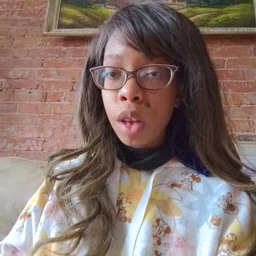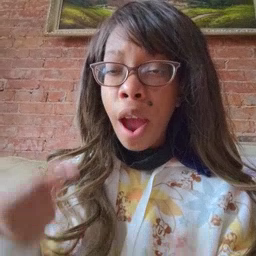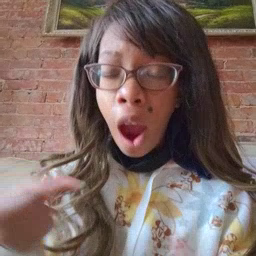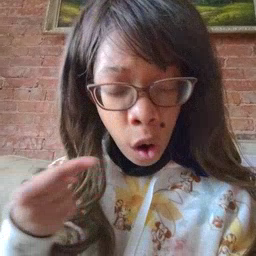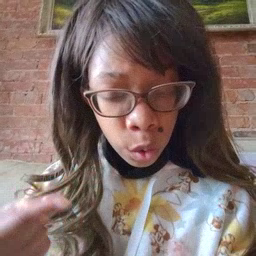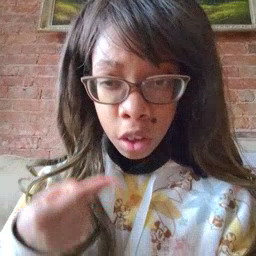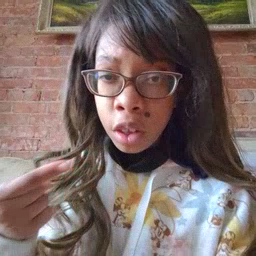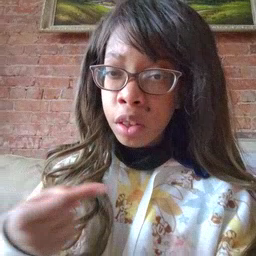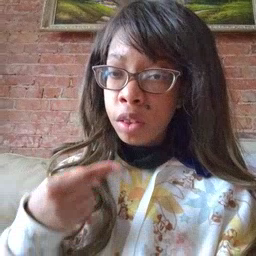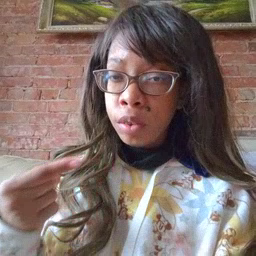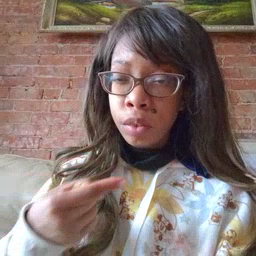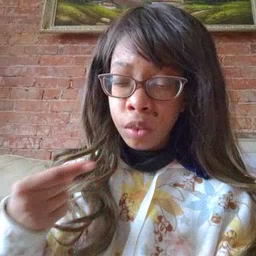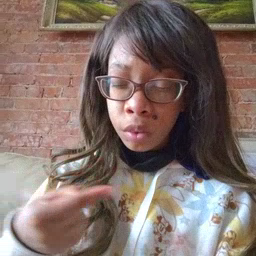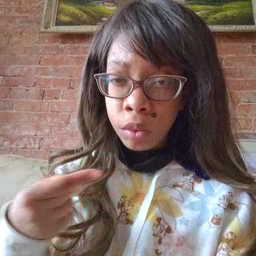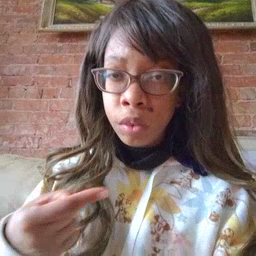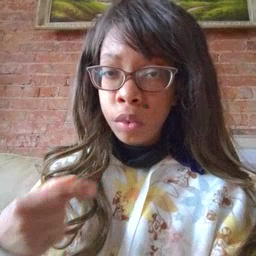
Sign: owie